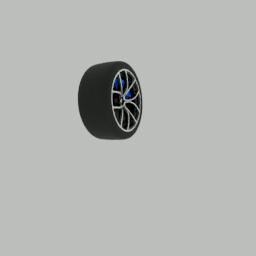
Label: mechanical